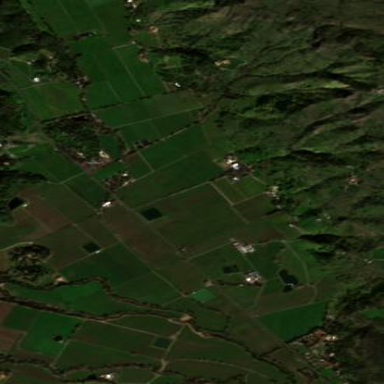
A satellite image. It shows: Vineyard growing grapes.